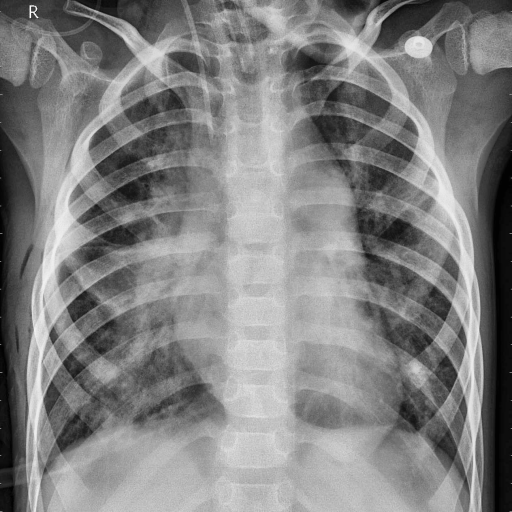
Finding: PNEUMONIA